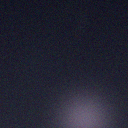
Screen state: off